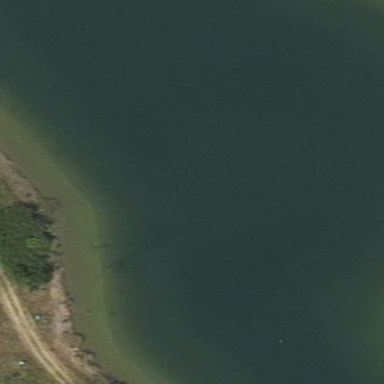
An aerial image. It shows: Pond with natural water.